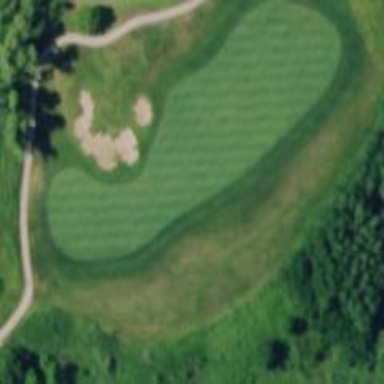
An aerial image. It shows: Rough area in golf course.